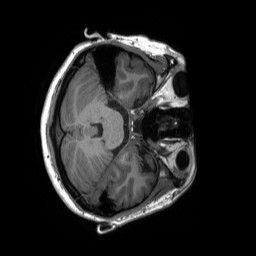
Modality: T1w
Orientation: axial
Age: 17
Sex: female
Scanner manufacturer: siemens
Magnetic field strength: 3 T
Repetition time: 2.3 s
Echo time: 0.00232 s